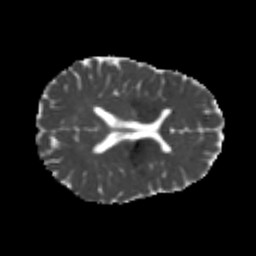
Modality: MD
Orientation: axial
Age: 21
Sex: female
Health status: healthy
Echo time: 0.074 s